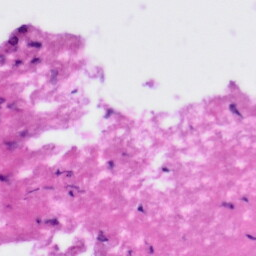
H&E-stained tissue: Tonsil